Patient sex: F
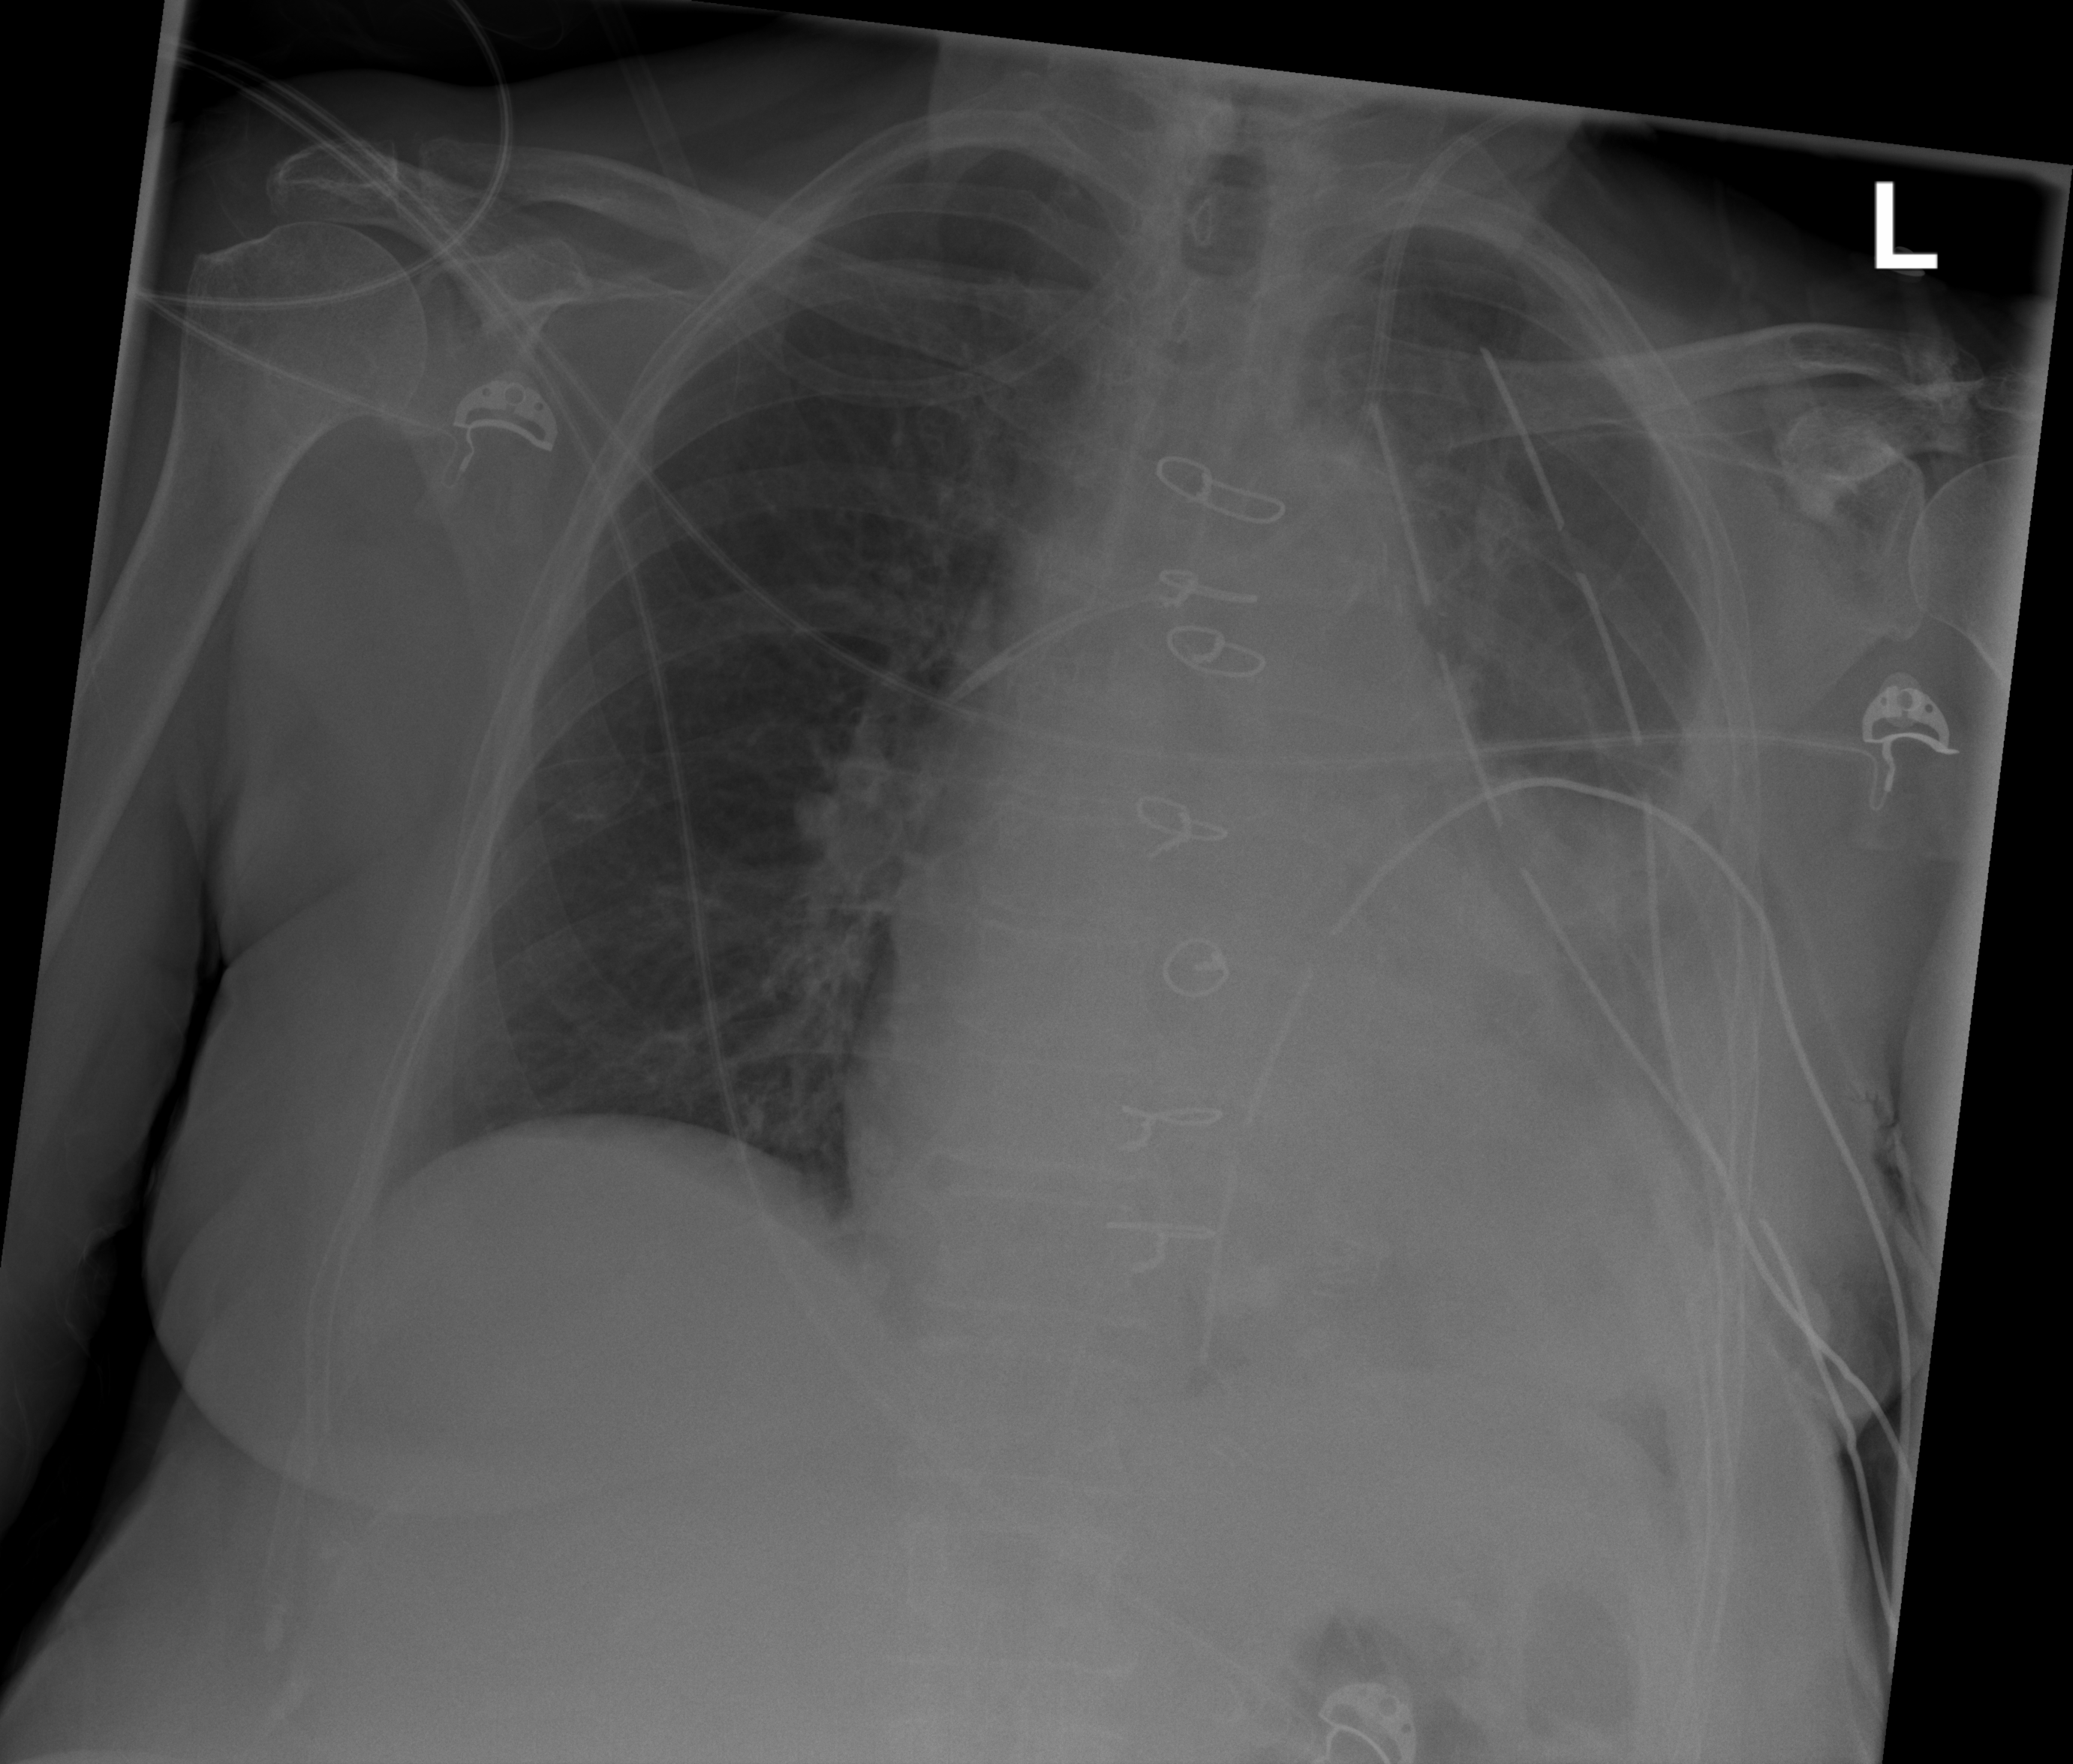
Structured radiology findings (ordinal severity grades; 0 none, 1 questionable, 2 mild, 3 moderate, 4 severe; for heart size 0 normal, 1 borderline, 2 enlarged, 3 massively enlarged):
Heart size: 2
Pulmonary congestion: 0
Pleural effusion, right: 0
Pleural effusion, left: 3
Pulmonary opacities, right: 0
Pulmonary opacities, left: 0
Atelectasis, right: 0
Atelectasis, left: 3